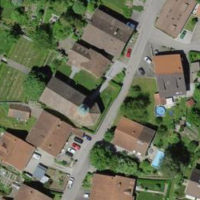
EUNIS habitat code: 55
Species observed at this site:
Aegopodium podagraria